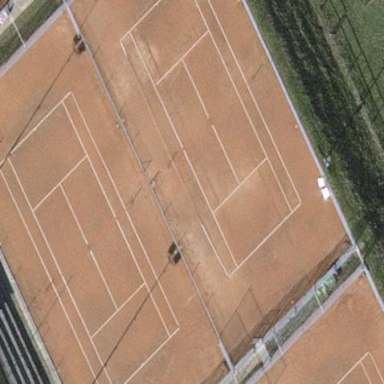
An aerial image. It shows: Sandy tennis court.